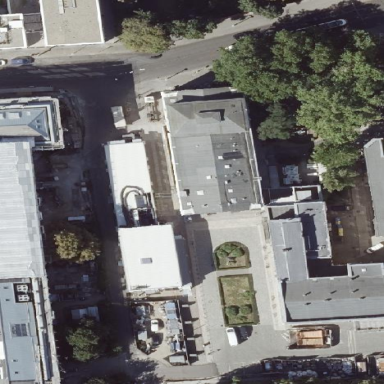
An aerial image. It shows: Theatre building.